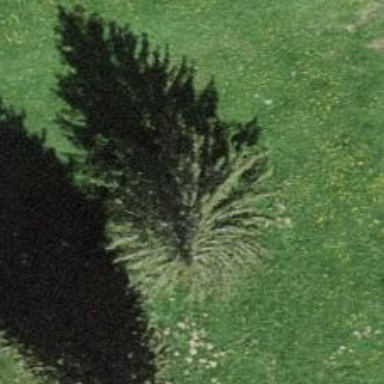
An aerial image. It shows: Single tag "natural: tree."